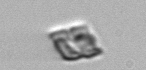
Label: Bacillariophyceae_morphotype1